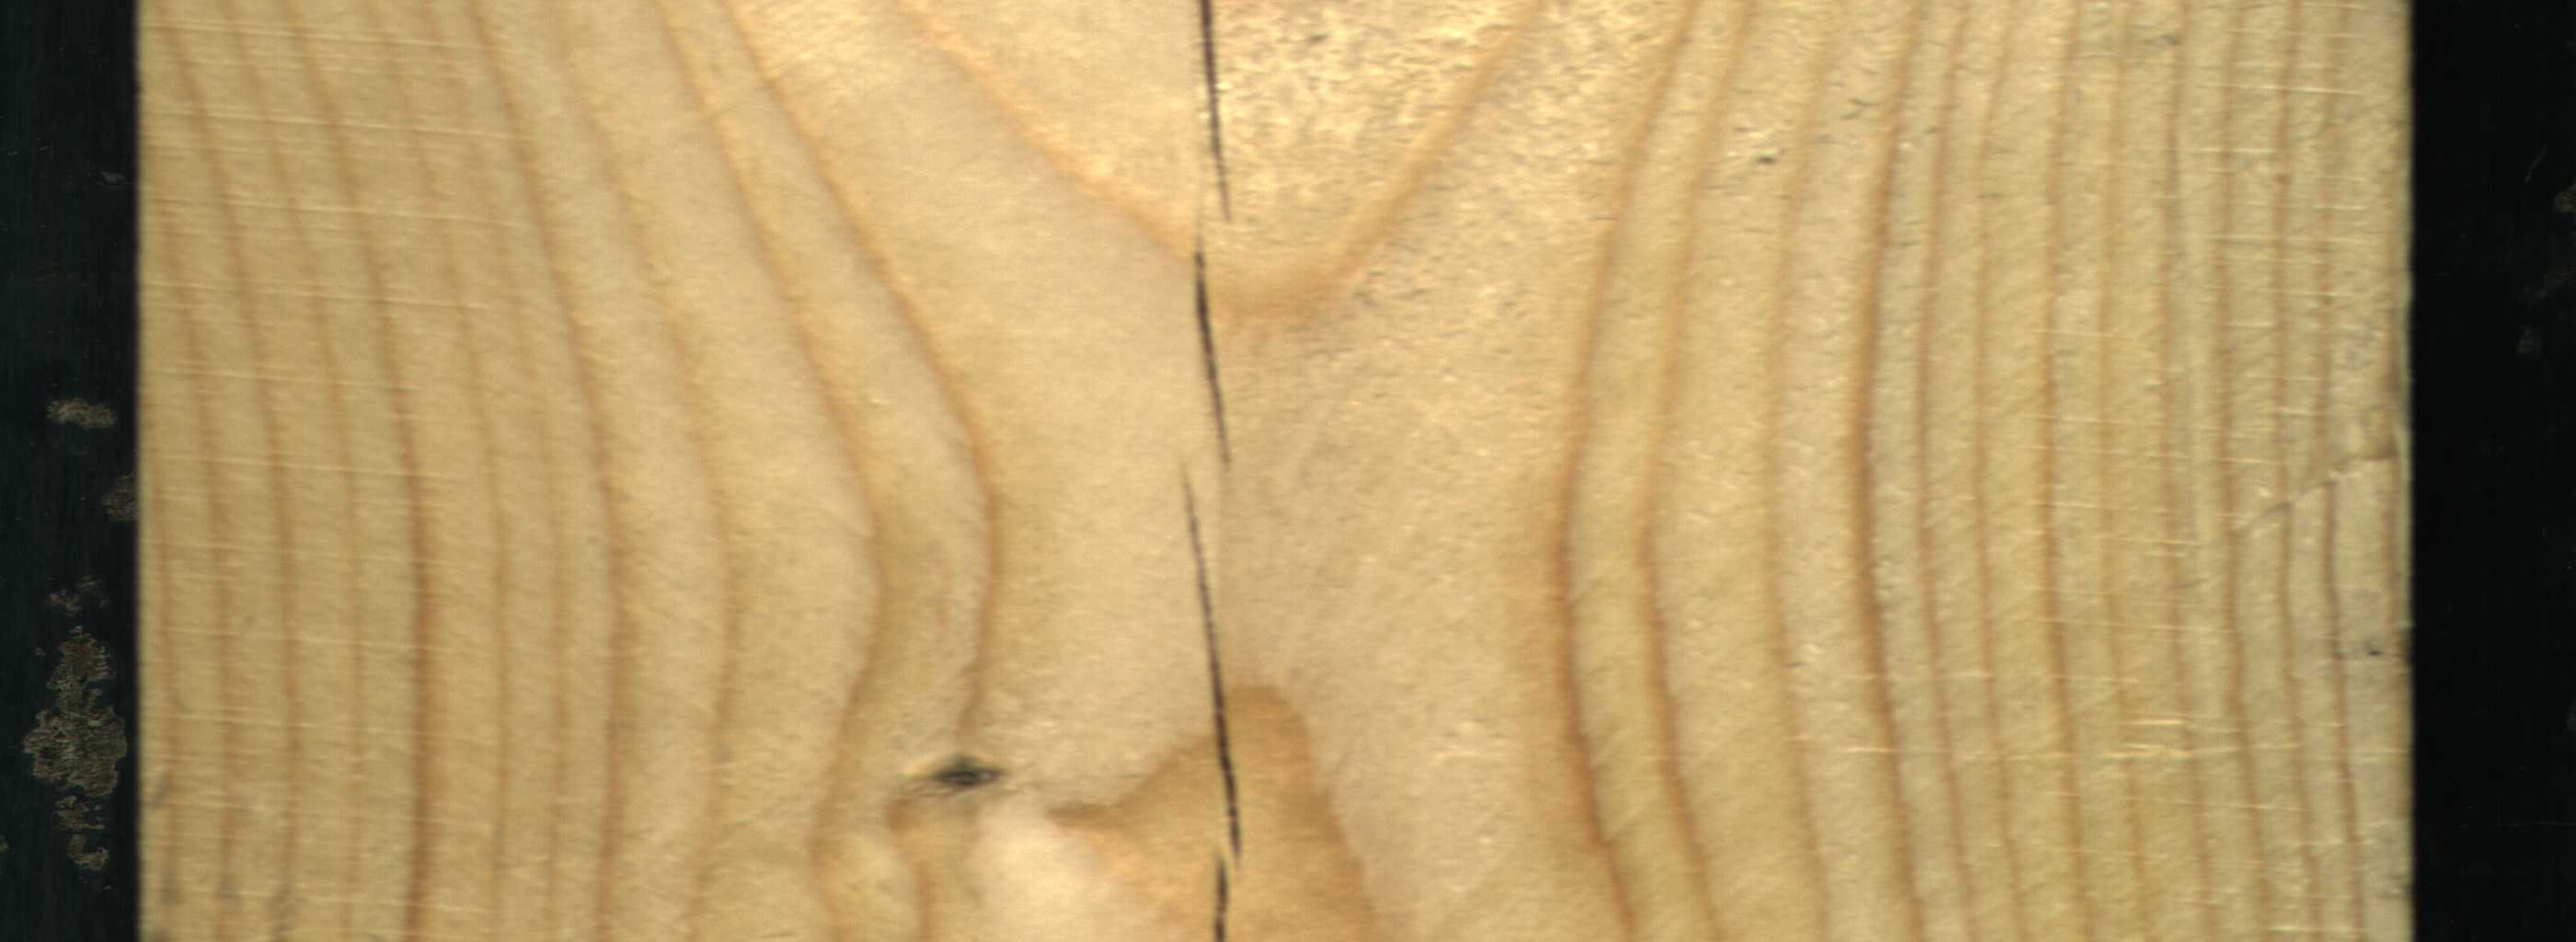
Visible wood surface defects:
Crack
Crack
Crack
Dead_Knot